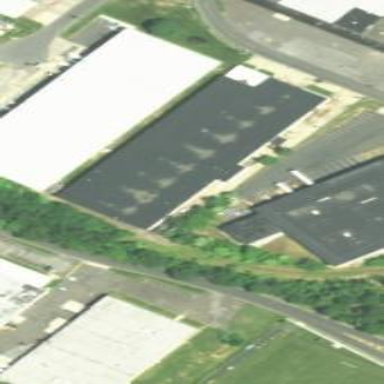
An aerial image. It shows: Industrial building.